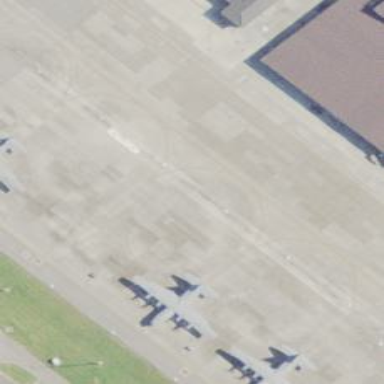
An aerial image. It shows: Image of taxiway at airport.